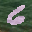
Label: 6